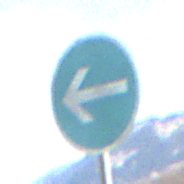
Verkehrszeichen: VorgeschriebeneFahrtrichtungHierLinks
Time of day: MorningAfternoon
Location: Outdoor (Nature)
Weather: PartlyCloudy
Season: NotSpecified
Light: Natural